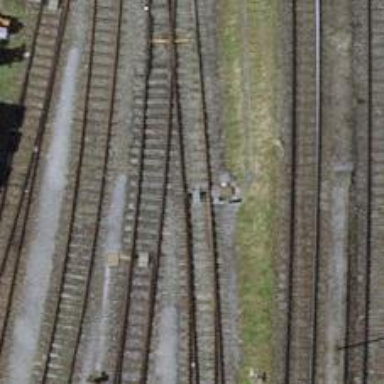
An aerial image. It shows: Railway switch.